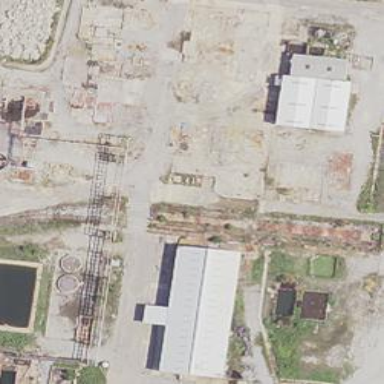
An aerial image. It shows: Abandoned railway yard is depicted.